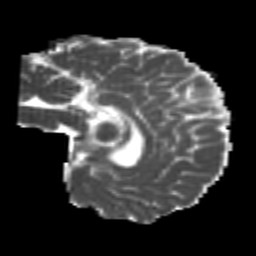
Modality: MD
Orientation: sagittal
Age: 24
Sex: male
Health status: healthy
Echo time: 0.074 s